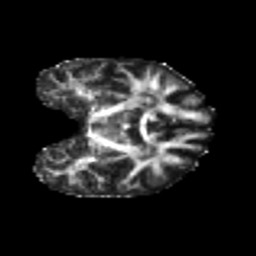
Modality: FA
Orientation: coronal
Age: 20
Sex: female
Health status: healthy
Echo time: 0.074 s